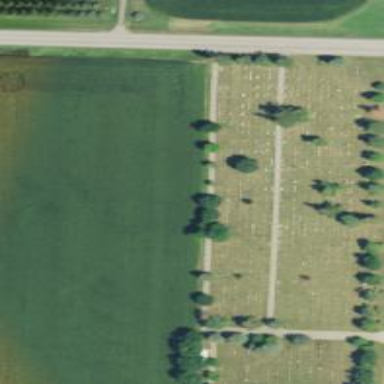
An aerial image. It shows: Cemetery.